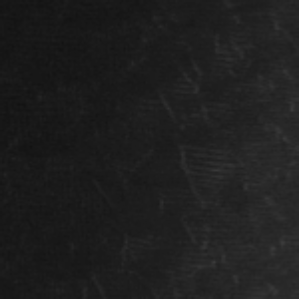
Label: frost